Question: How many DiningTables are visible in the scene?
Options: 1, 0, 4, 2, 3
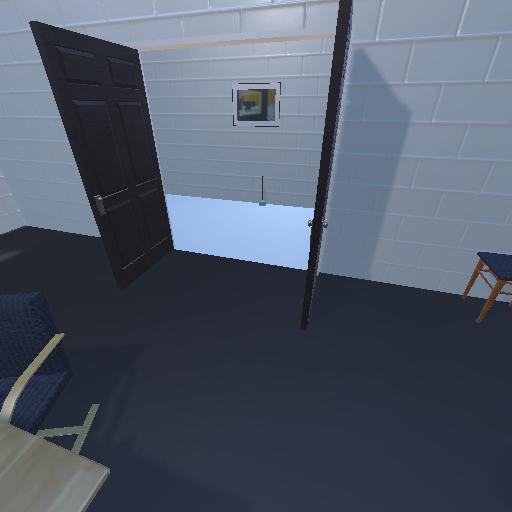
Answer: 1